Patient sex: M
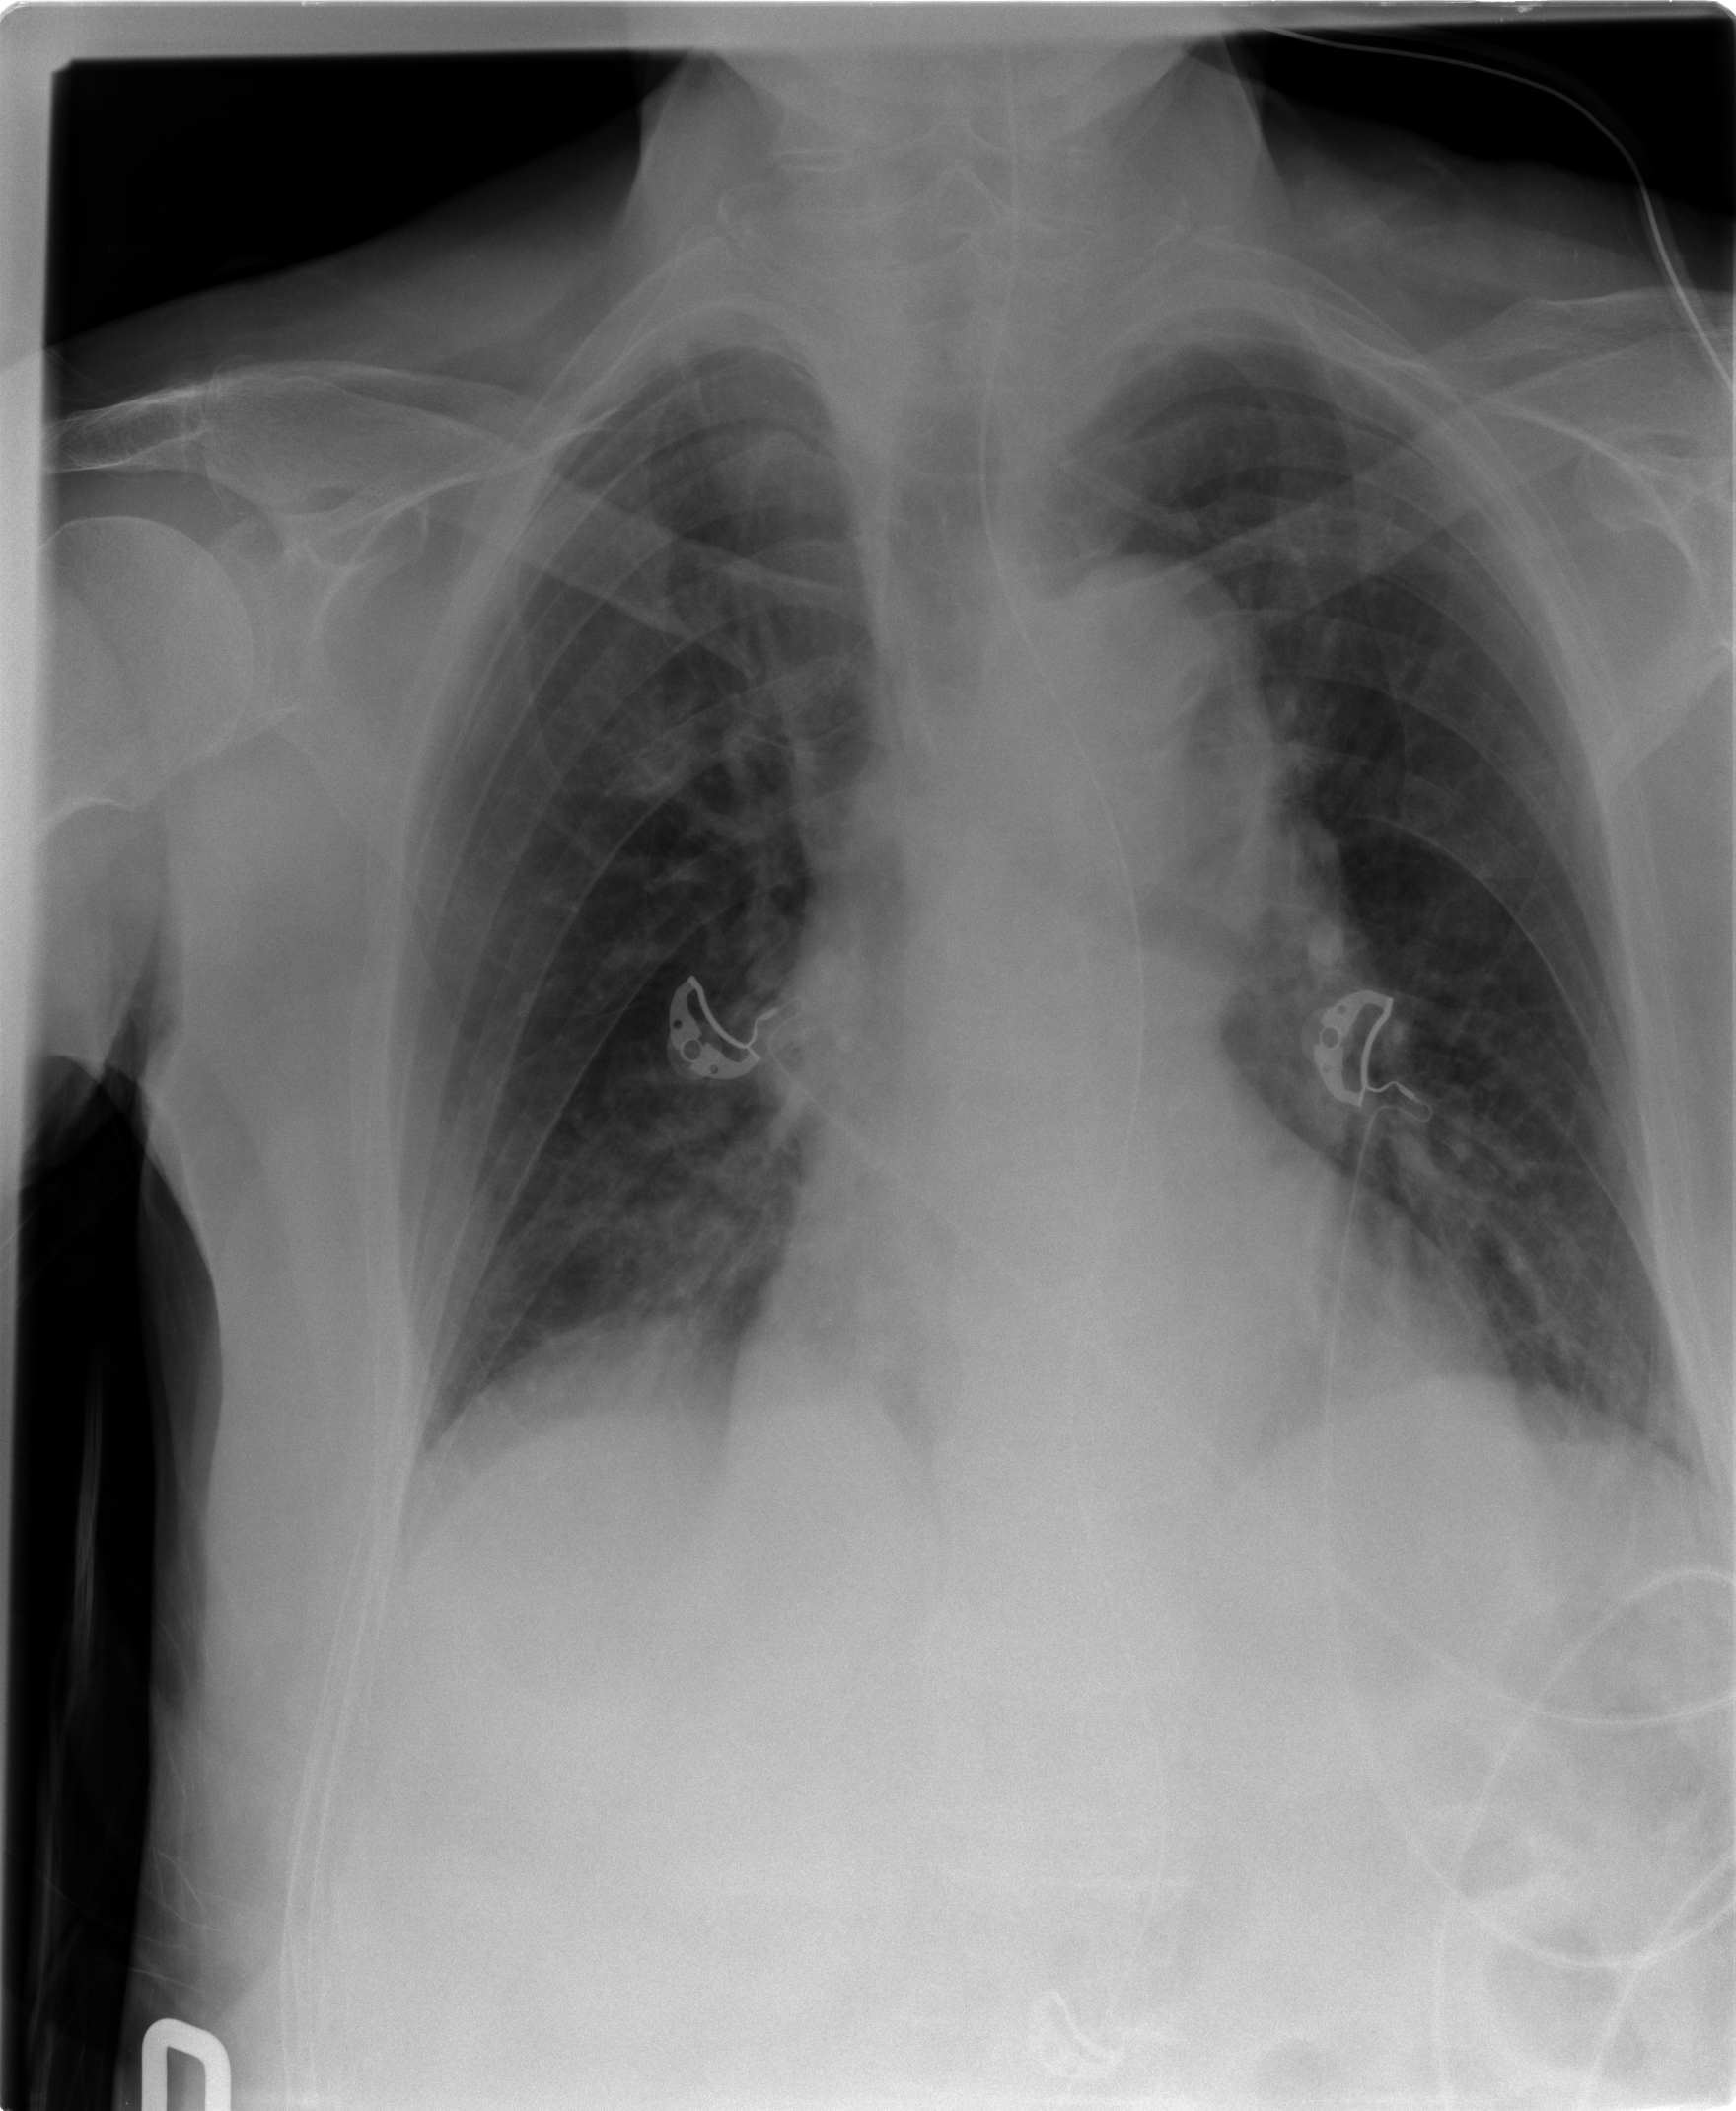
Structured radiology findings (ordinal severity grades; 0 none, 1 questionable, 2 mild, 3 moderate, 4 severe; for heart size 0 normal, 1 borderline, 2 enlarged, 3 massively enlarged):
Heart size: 1
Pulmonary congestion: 1
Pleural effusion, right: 0
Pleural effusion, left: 0
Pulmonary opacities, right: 0
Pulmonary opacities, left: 0
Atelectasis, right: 2
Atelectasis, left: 2